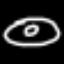
Label: donut